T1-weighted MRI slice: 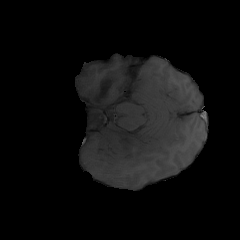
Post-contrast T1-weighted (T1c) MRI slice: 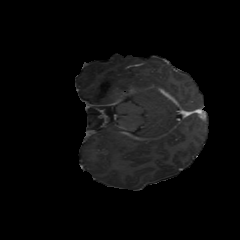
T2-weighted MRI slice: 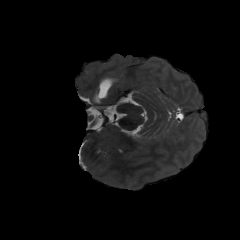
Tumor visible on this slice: no